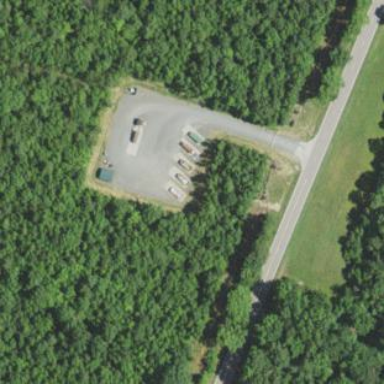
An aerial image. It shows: Waste transfer station.